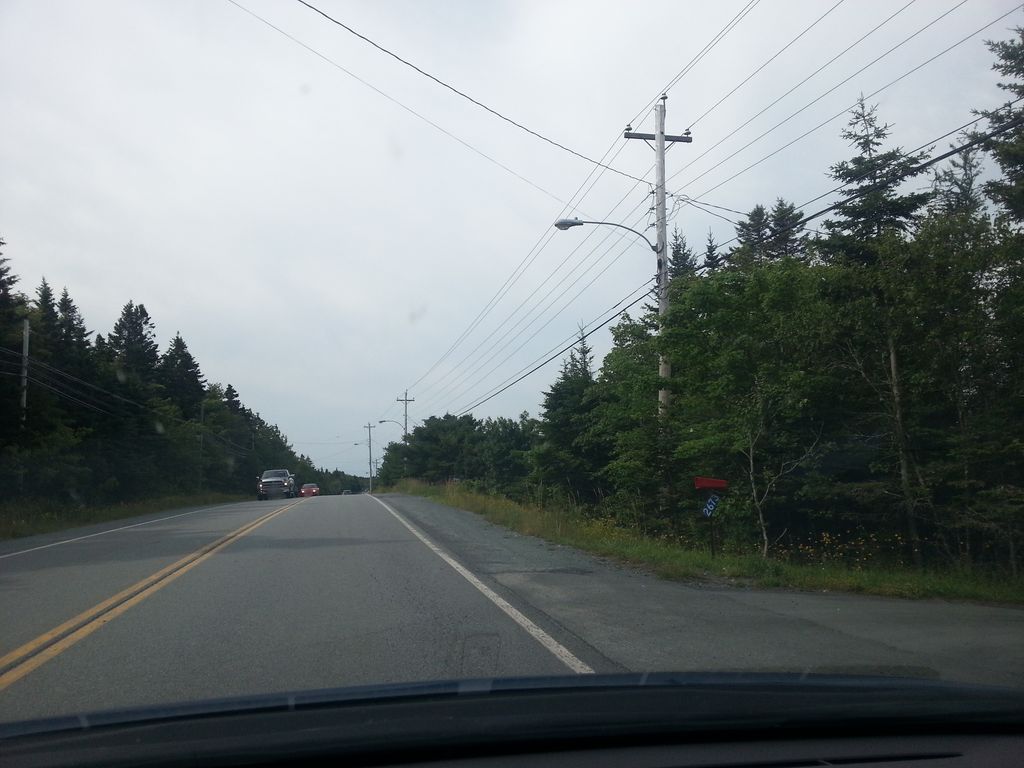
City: halifax